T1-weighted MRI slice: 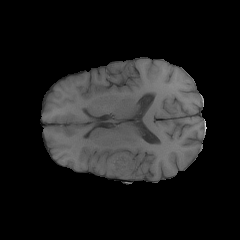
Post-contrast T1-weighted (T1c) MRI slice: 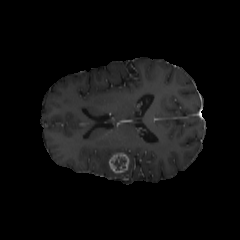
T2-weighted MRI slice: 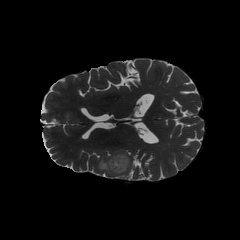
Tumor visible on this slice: yes